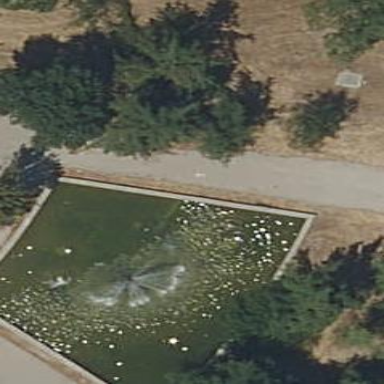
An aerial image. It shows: Beautiful fountain.